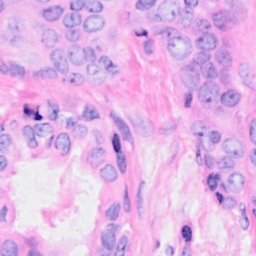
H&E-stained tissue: Breast